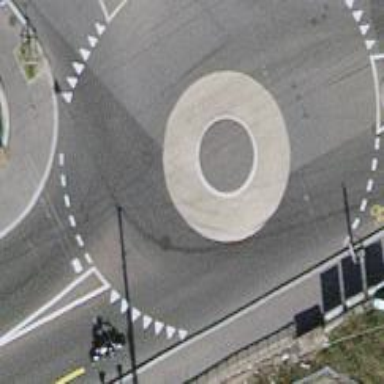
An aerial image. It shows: Mini roundabout on the road.